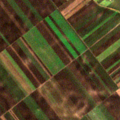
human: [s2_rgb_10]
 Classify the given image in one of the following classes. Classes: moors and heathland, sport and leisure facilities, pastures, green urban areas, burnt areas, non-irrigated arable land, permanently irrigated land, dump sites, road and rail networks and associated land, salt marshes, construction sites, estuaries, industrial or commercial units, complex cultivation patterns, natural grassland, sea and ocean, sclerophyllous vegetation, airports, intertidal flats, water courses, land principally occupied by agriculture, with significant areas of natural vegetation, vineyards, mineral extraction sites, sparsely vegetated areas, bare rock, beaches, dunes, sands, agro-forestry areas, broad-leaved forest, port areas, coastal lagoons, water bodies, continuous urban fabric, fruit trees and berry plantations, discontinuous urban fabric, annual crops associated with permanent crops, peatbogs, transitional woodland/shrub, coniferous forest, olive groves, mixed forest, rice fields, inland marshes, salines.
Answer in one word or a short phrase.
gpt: non-irrigated arable land